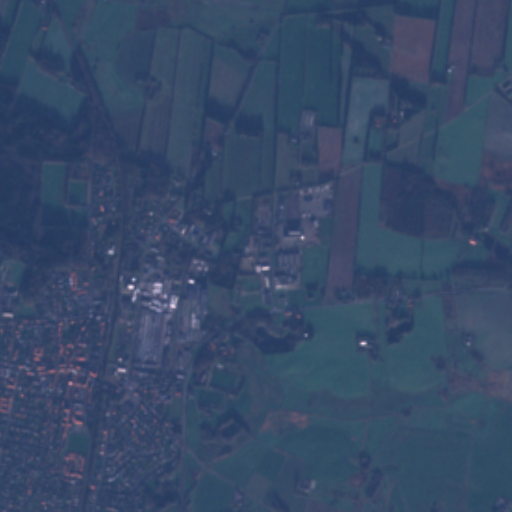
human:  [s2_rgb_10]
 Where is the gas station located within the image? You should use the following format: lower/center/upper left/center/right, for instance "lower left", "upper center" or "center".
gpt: The gas station is located in the lower left of the image.
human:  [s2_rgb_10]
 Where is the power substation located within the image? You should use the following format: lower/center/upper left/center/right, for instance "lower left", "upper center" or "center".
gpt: The power substation is located in the center right of the image.
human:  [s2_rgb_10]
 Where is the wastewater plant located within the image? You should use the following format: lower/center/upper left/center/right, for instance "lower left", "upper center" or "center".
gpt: The wastewater plant is located in the lower center of the image.
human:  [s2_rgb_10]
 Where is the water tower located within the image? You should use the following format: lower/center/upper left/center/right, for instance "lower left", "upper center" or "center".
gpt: The water tower is located in the lower left of the image.
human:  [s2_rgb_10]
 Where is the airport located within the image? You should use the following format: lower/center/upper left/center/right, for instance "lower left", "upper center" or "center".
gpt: There is no airport in the image.